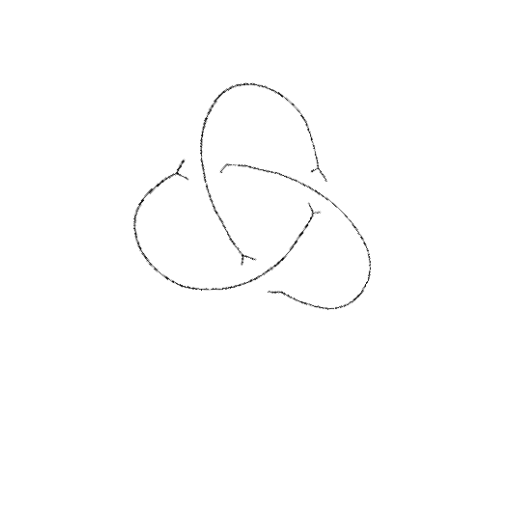
Crossing number: 3